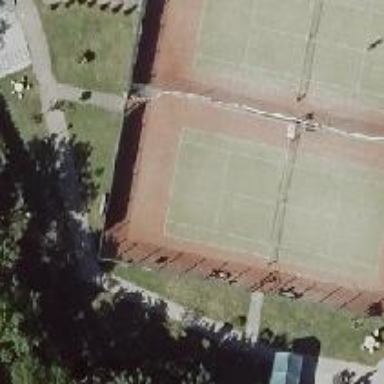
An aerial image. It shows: Tennis court on pitch.